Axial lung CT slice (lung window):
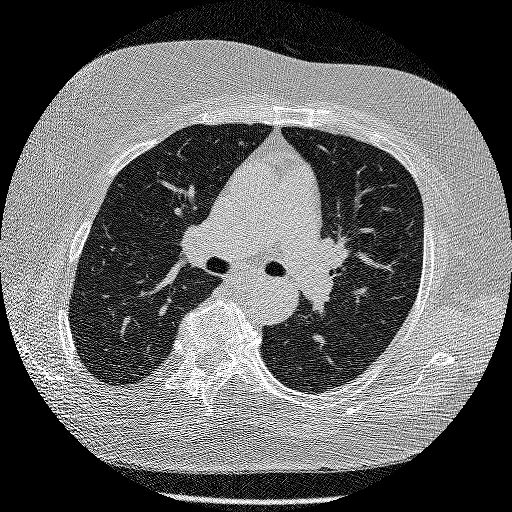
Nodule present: no